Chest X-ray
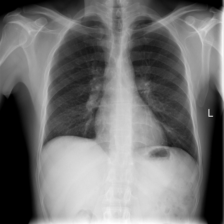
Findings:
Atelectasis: negative
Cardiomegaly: negative
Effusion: negative
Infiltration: negative
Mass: negative
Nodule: negative
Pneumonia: negative
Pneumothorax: negative
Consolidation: negative
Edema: negative
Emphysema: negative
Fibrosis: negative
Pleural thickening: negative
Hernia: negative